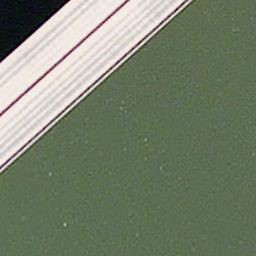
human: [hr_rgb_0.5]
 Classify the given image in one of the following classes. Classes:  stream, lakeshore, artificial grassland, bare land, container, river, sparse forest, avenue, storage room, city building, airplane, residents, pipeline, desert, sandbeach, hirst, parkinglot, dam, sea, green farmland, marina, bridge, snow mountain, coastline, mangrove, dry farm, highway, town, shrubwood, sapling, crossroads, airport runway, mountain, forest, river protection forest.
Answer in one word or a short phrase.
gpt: bridge